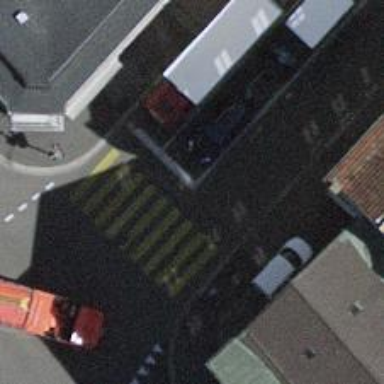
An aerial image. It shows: Road with traffic signals.